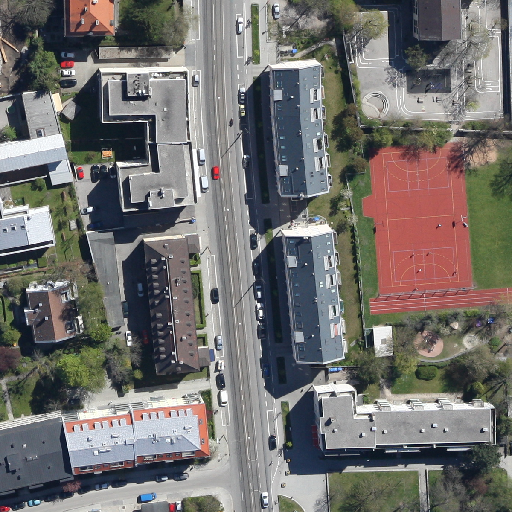
Referring expression: sidewalk along with tree